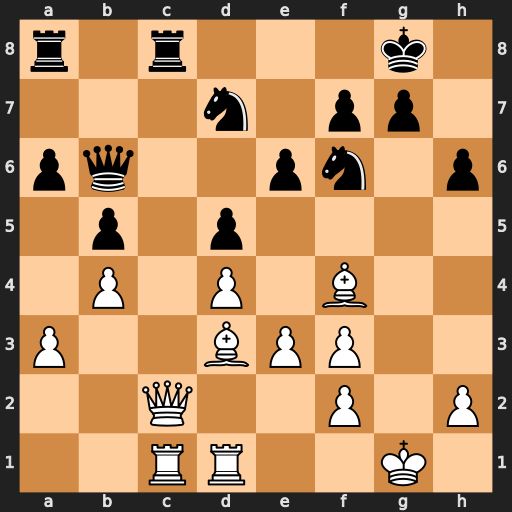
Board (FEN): r1r3k1/3n1pp1/pq2pn1p/1p1p4/1P1P1B2/P2BPP2/2Q2P1P/2RR2K1
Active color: w
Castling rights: -
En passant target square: -
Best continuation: Qxc8+ Rxc8 Rxc8+